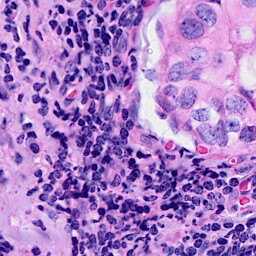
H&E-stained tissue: Breast